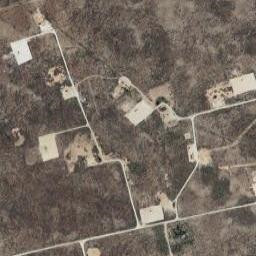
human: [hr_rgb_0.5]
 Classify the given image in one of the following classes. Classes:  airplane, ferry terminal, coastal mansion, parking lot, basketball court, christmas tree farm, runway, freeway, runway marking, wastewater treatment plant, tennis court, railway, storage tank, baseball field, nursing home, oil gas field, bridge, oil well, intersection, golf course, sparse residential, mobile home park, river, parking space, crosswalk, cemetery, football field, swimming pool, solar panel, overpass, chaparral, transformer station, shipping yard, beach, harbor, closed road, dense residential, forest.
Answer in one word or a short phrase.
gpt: oil gas field